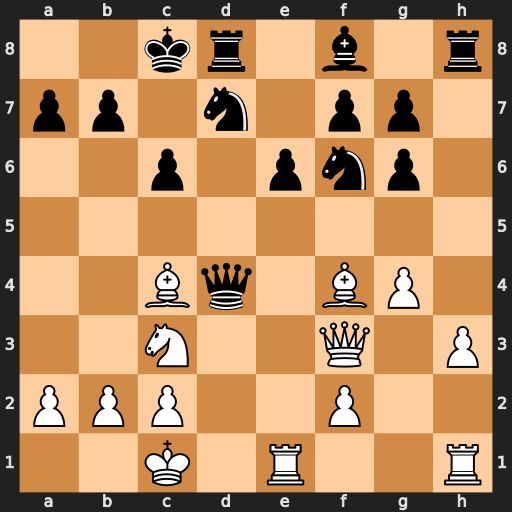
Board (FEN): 2kr1b1r/pp1n1pp1/2p1pnp1/8/2Bq1BP1/2N2Q1P/PPP2P2/2K1R2R
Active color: w
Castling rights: -
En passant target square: -
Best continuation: Qxc6+ bxc6 Ba6#